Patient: sex F, age 63
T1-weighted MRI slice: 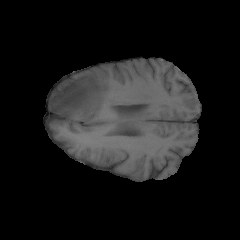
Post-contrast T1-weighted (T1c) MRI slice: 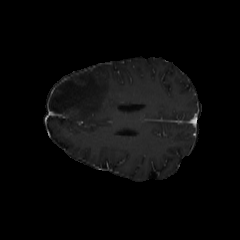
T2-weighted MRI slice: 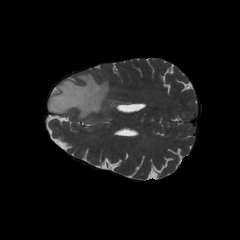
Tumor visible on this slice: yes
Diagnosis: Glioblastoma, IDH-wildtype
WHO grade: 4